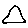
Label: triangle